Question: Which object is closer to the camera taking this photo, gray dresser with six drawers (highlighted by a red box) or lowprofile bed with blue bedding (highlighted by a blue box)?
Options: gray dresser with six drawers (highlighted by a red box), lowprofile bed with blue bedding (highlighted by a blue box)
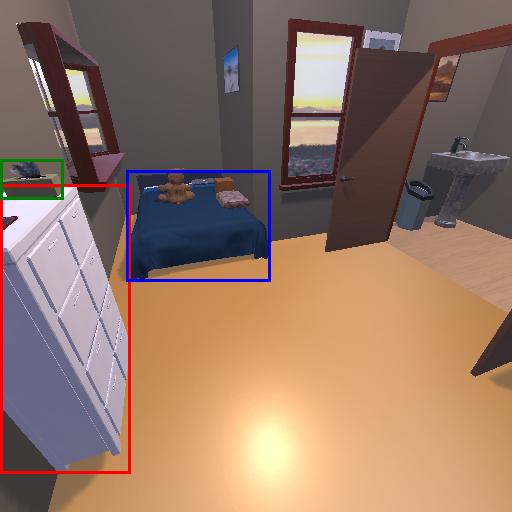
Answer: gray dresser with six drawers (highlighted by a red box)